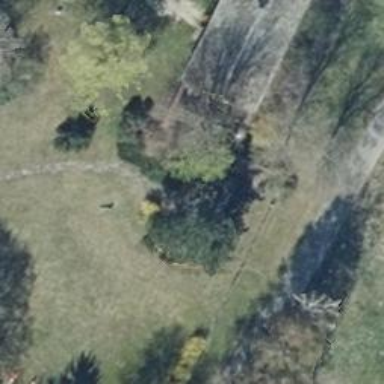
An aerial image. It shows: Deciduous broadleaved tree.